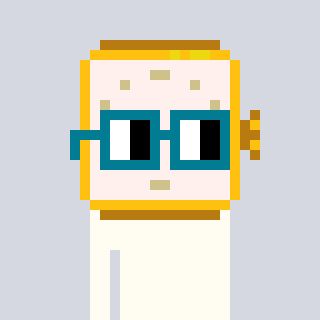
a pixel art character with square dark green glasses, a watch-shaped head and a hotbrown-colored body on a cool background